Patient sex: M
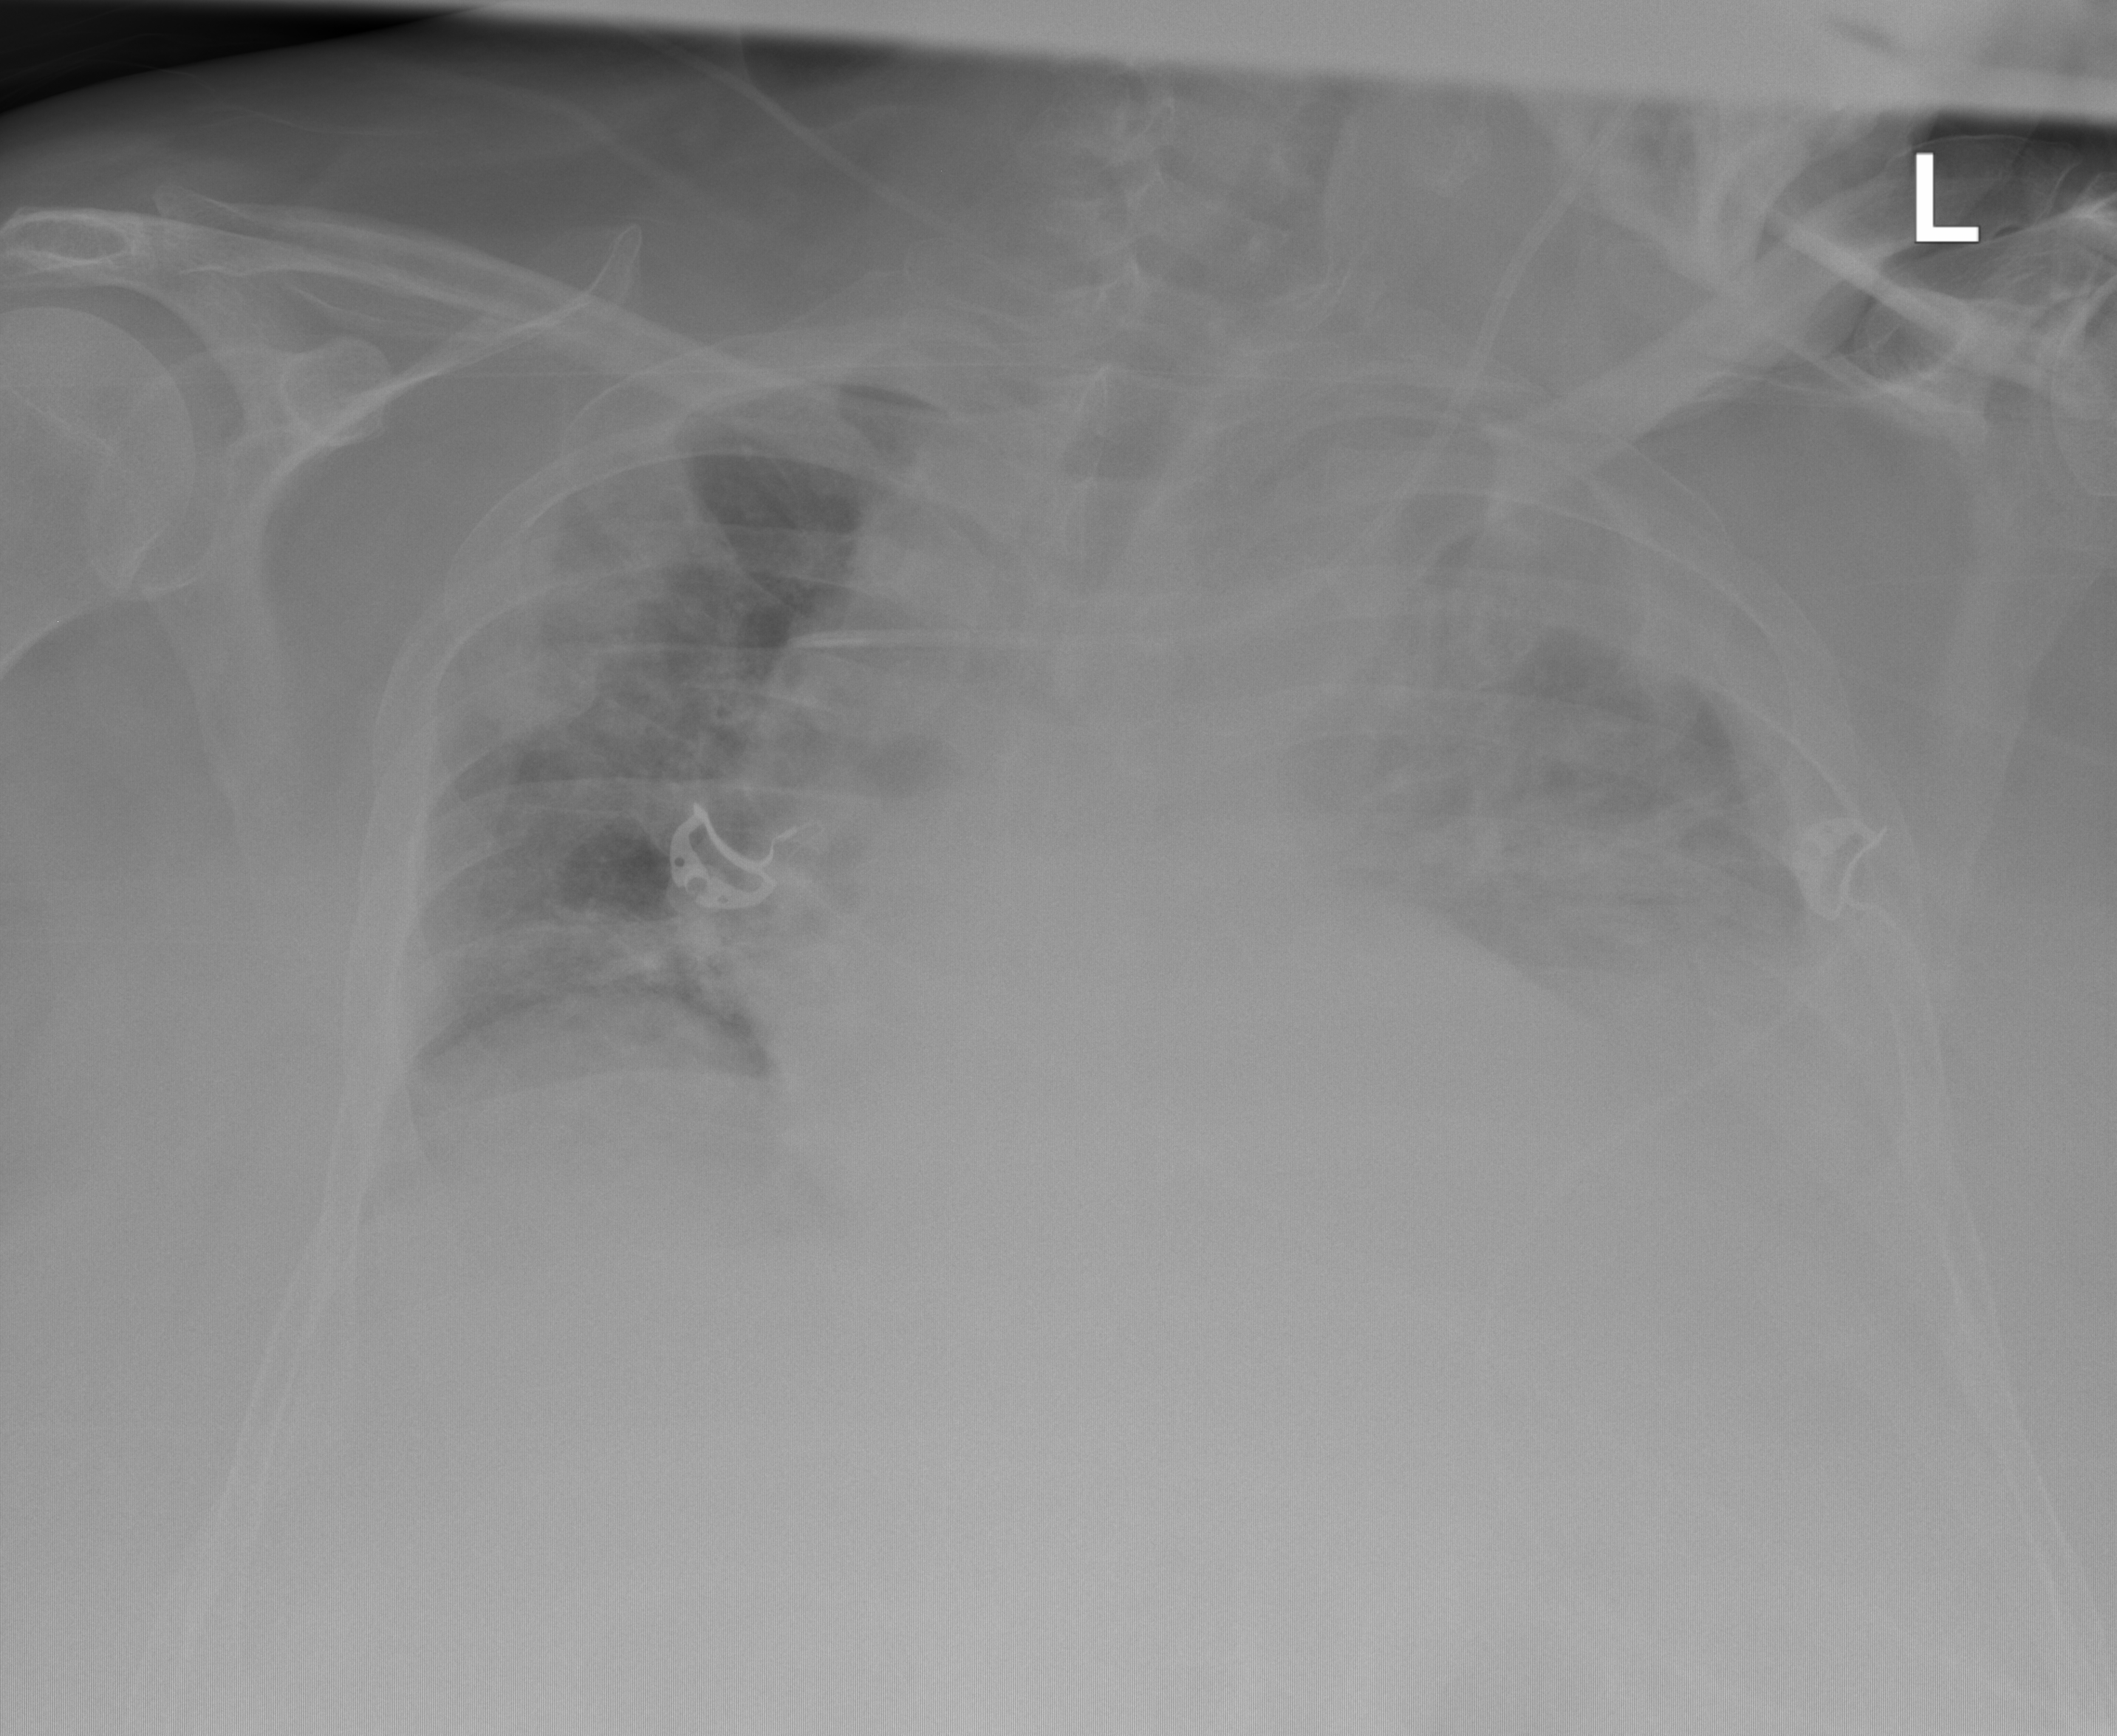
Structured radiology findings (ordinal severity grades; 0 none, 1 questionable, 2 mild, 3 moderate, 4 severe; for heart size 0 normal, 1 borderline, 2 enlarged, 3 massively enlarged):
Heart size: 2
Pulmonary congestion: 2
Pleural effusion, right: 0
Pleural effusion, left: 3
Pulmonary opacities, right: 2
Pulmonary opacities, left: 2
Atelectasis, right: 2
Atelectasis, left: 3